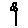
Label: flower